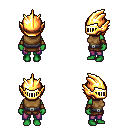
a pixel art fantasy rpg character, female body template, orc, green skin, leather chest armor, magenta pants, dark blonde pageboy hairstyle, gold helm, leather bracers, four views (front, back, left, right), 2x2 character sprite sheet, small pixel art, hard edges, no anti-aliasing